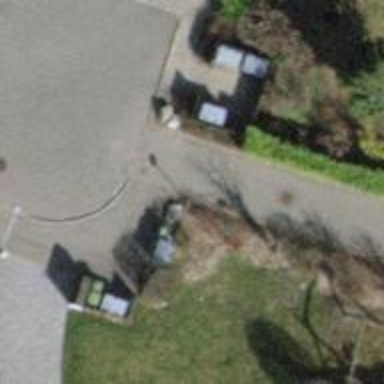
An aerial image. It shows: Bollard barrier.